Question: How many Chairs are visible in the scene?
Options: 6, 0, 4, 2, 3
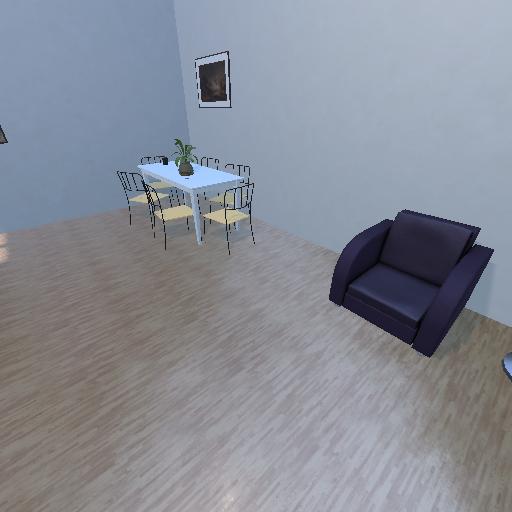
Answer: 6